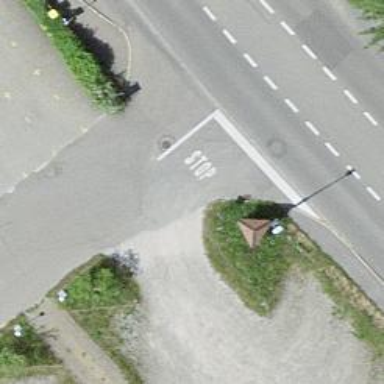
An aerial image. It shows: Road serving as parking aisle.